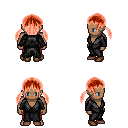
a pixel art fantasy rpg character, male body template, human, dark skin, gray robe, red pants, red twin-tailed hairstyle, brown shoes, four views (front, back, left, right), 2x2 character sprite sheet, small pixel art, hard edges, no anti-aliasing